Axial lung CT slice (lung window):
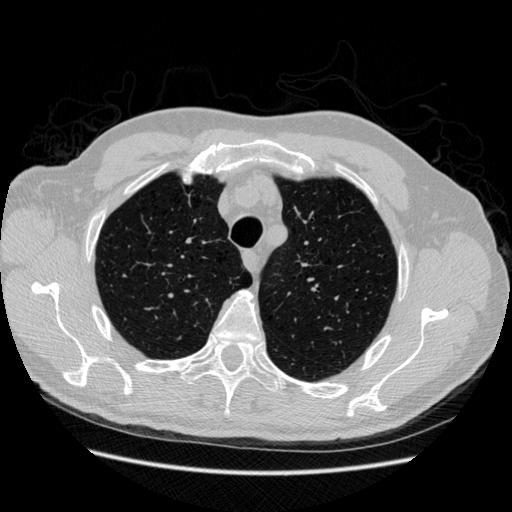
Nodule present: no